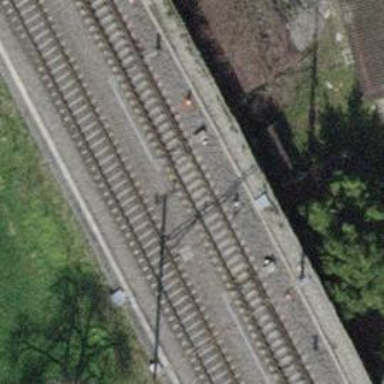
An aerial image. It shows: Railway switch.